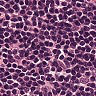
Metastatic tissue present: no